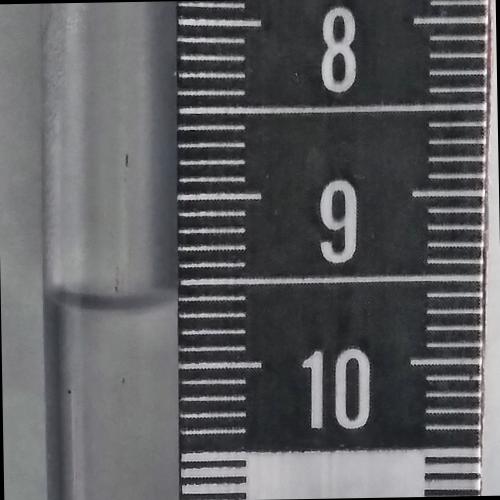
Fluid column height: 9.6 cm